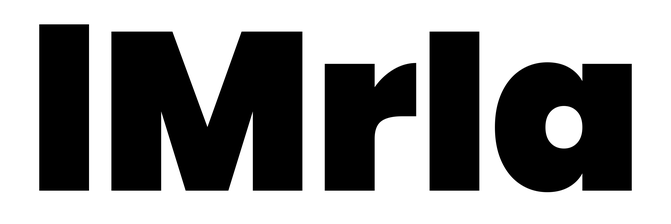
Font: Poppins-Black